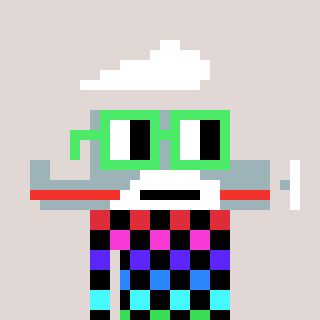
a pixel art character with square light green glasses, a plane-shaped head and a cold-colored body on a warm background